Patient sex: F
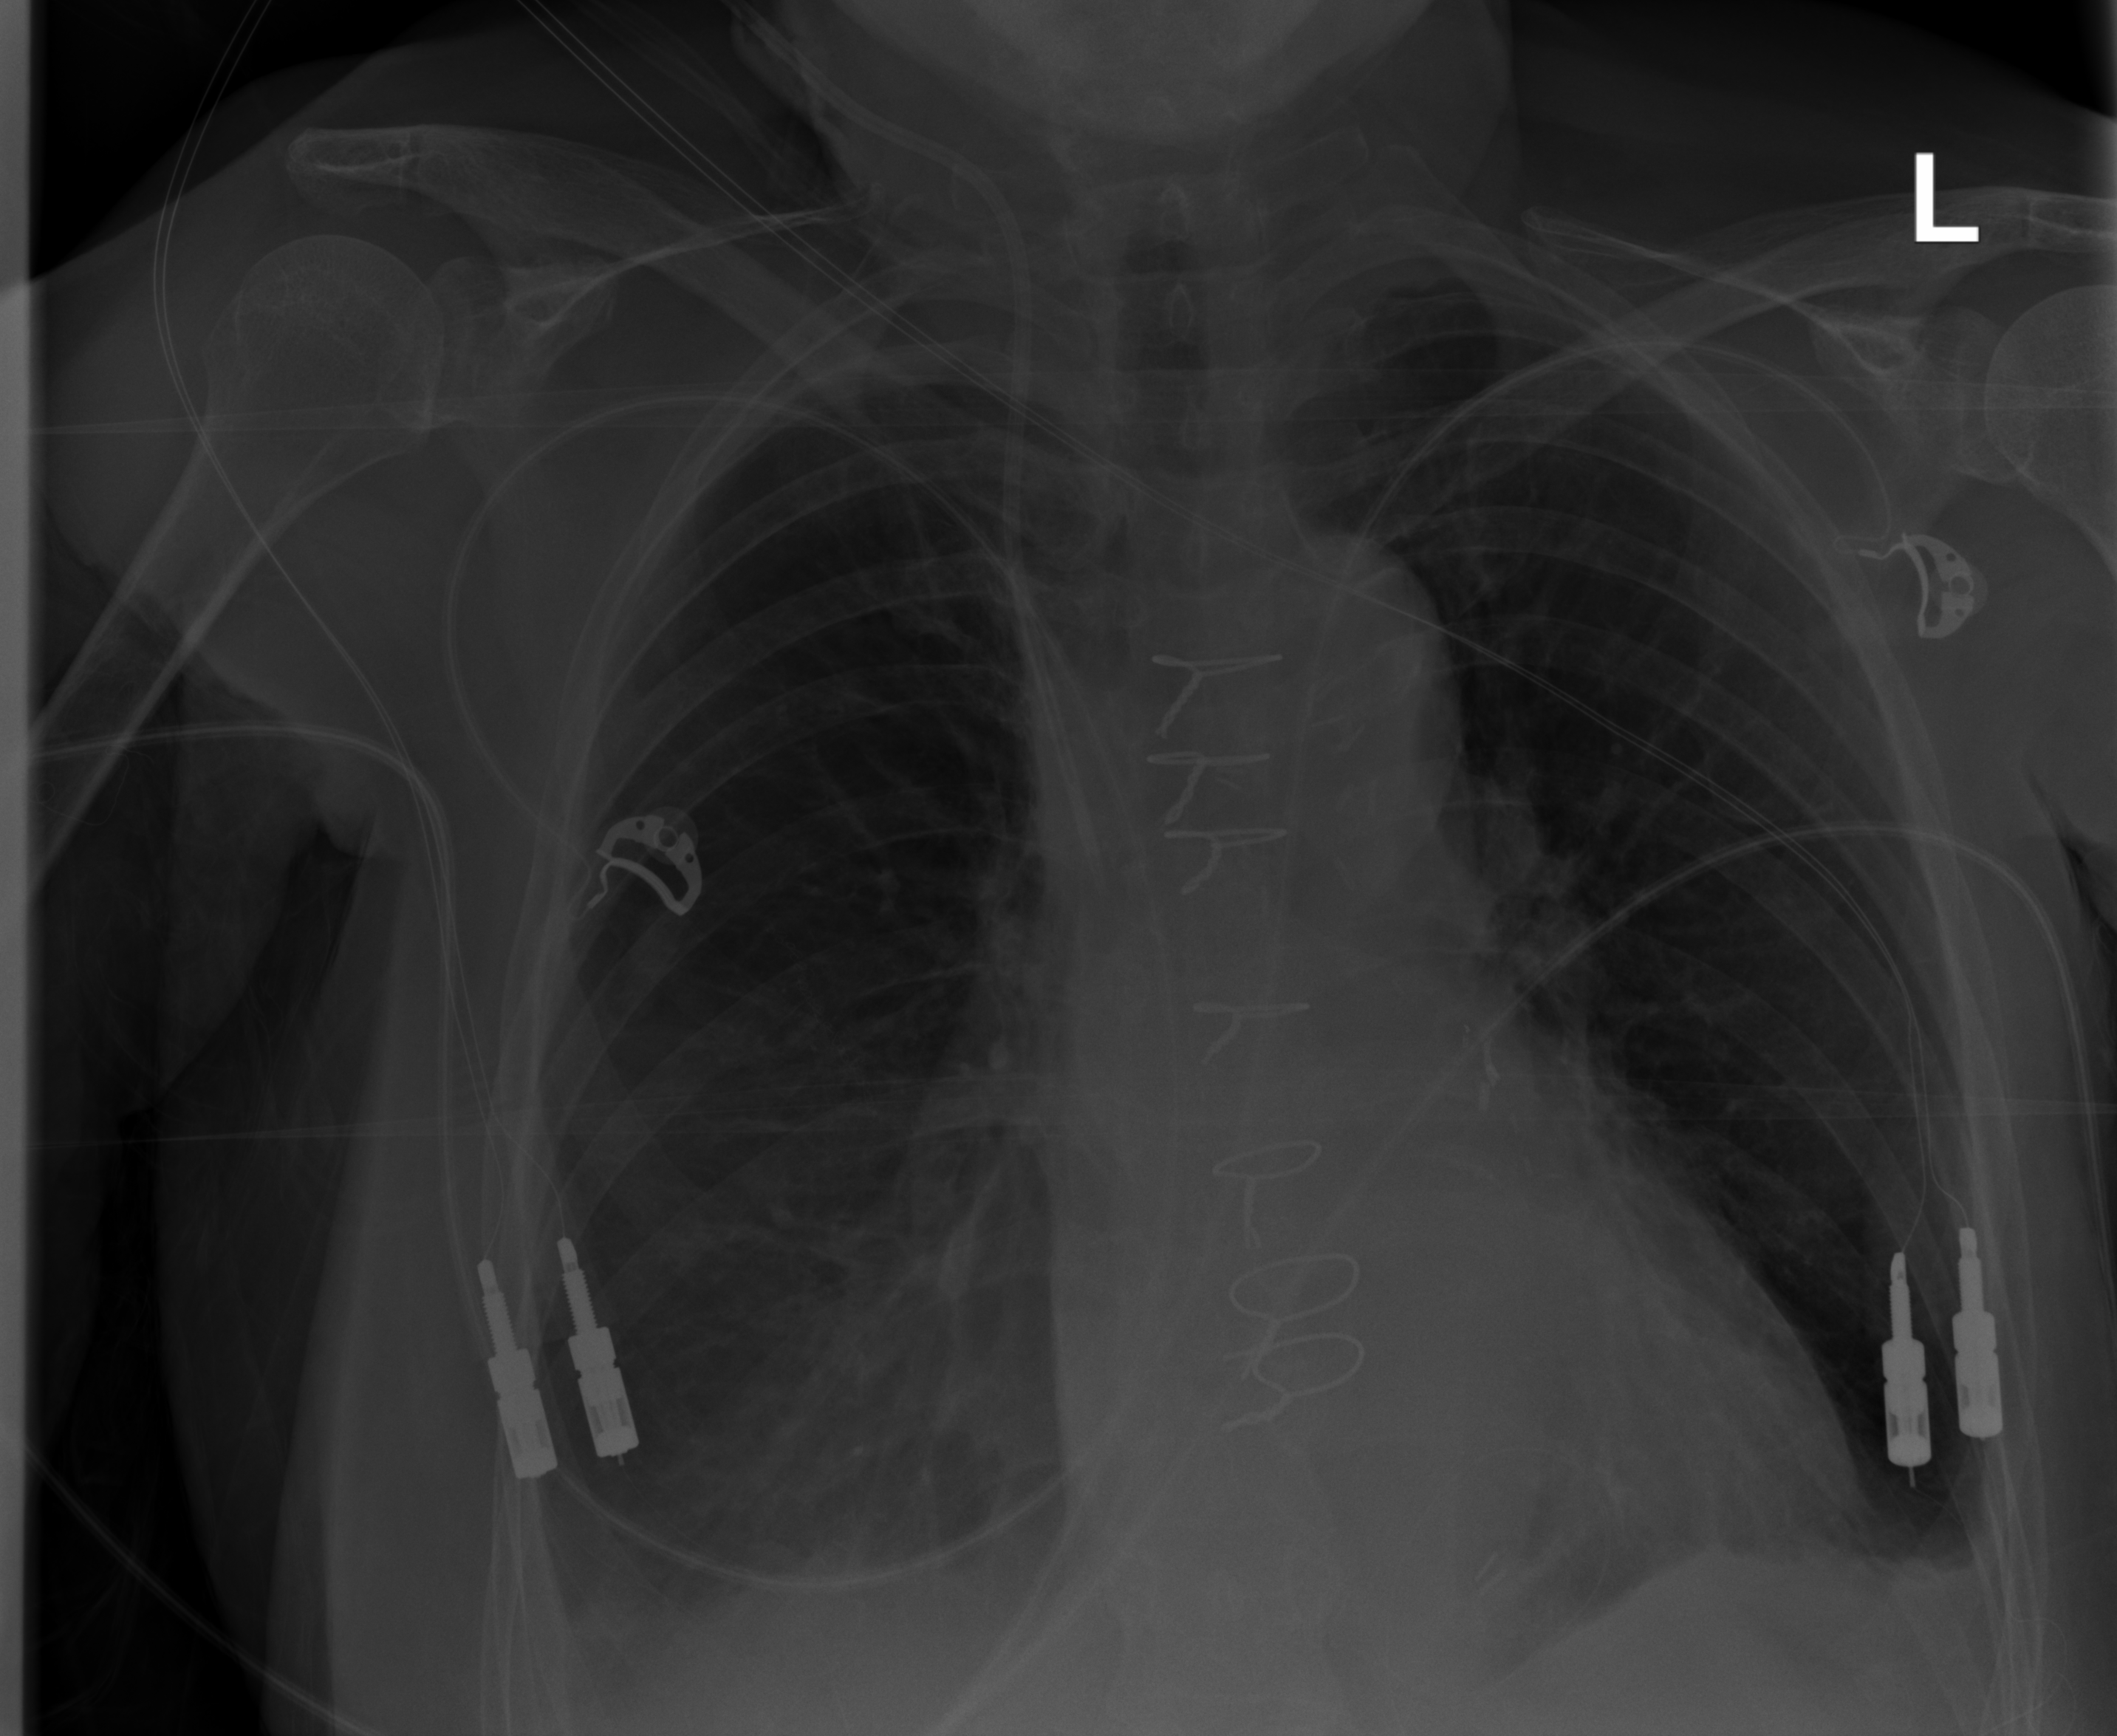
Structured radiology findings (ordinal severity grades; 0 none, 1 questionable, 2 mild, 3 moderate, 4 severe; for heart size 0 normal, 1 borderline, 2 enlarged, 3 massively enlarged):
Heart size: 0
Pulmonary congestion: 0
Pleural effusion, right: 2
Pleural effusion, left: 1
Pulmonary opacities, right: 0
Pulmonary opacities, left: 0
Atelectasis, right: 2
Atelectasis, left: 1